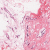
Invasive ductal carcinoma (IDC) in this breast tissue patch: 0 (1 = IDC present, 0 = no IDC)